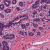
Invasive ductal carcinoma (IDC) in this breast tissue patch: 0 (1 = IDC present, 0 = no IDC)